Interaction volume radius: 10 \u00c5
Interaction volume height: 30 \u00c5
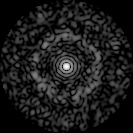
Disorder parameter: 0.8486